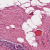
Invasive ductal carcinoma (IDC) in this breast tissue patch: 0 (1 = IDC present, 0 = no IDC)